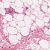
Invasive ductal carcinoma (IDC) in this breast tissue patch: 0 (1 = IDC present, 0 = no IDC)